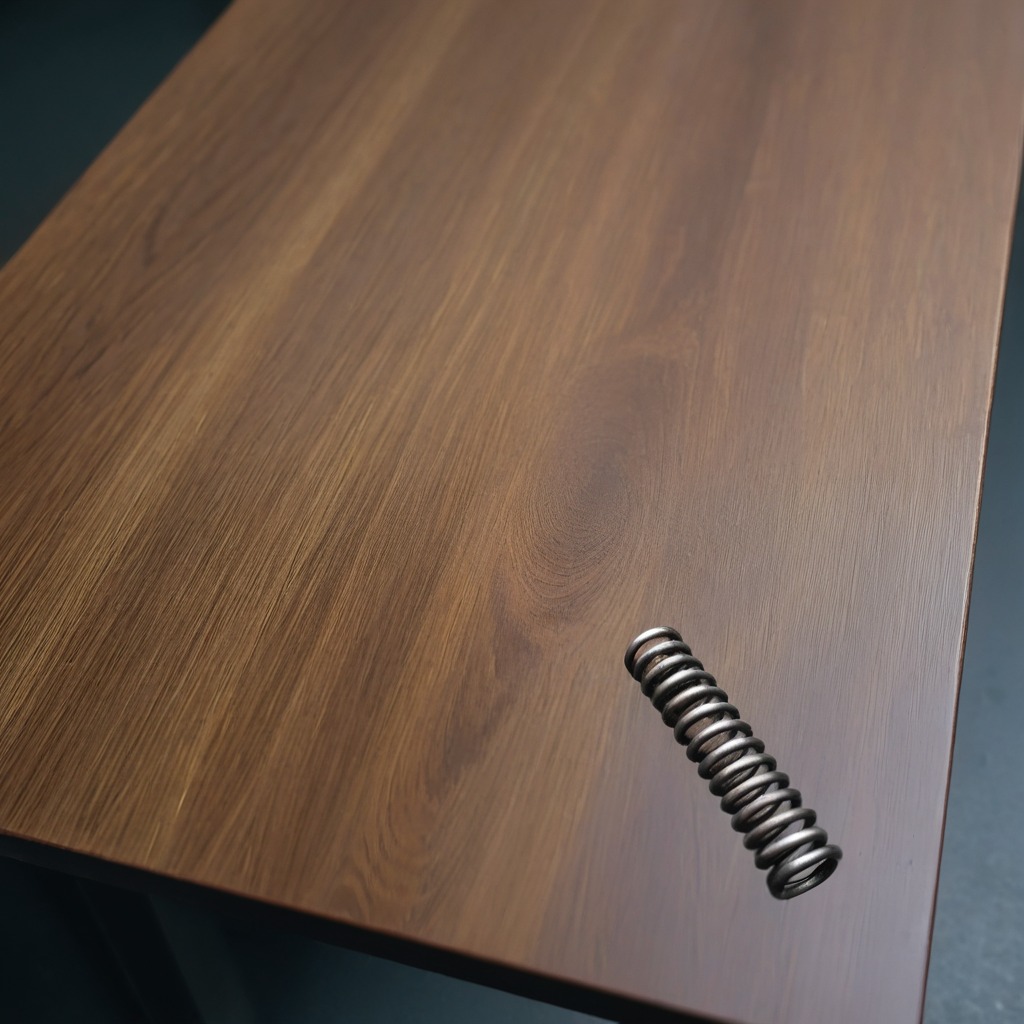
A coiled metal spring is lying on the table.